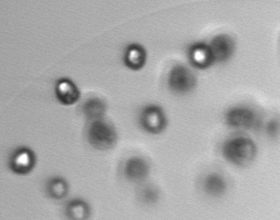
Label: Phaeocystis